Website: home-depot
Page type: billing-address
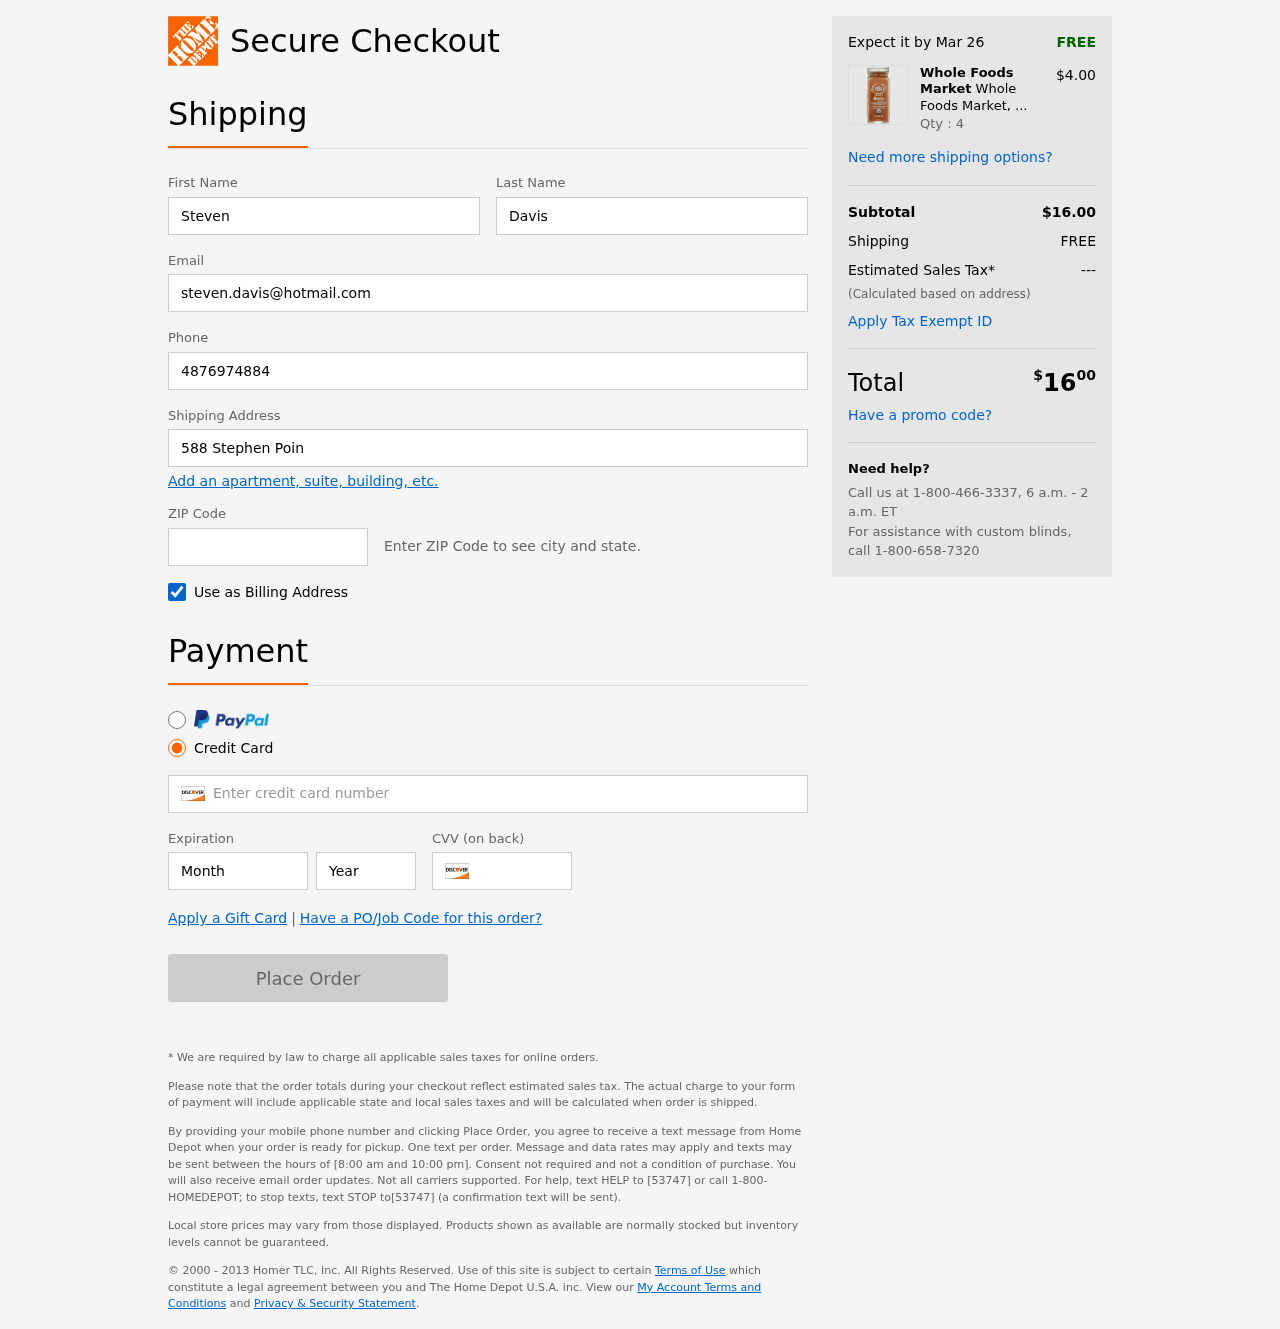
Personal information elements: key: PII_FIRSTNAME
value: Steven
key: PII_LASTNAME
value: Davis
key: PII_EMAIL
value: steven.davis@hotmail.com
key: PII_PHONE
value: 4876974884
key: PII_STREET
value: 588 Stephen Points Suite 343
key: PII_POSTCODE
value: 27834
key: PII_CARD_NUMBER
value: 6533 8219 5638 2313
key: PII_CARD_EXPIRY_MONTH
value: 10
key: PII_CARD_CVV
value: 542
Product elements: key: PRODUCT1_BRAND
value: Whole Foods Market
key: PRODUCT1_NAME
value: Whole Foods Market, Organic Berbere Seasoning, 2.19 oz
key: PRODUCT1_PRICE
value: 4
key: PRODUCT1_QUANTITY
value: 4
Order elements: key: ORDER_DELIVERY_DATE
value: Mar 26
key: ORDER_SUBTOTAL
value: $16.00
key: ORDER_SHIPPING_COST
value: FREE
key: ORDER_TAX
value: ---
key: ORDER_TOTAL2
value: $1600